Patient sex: M
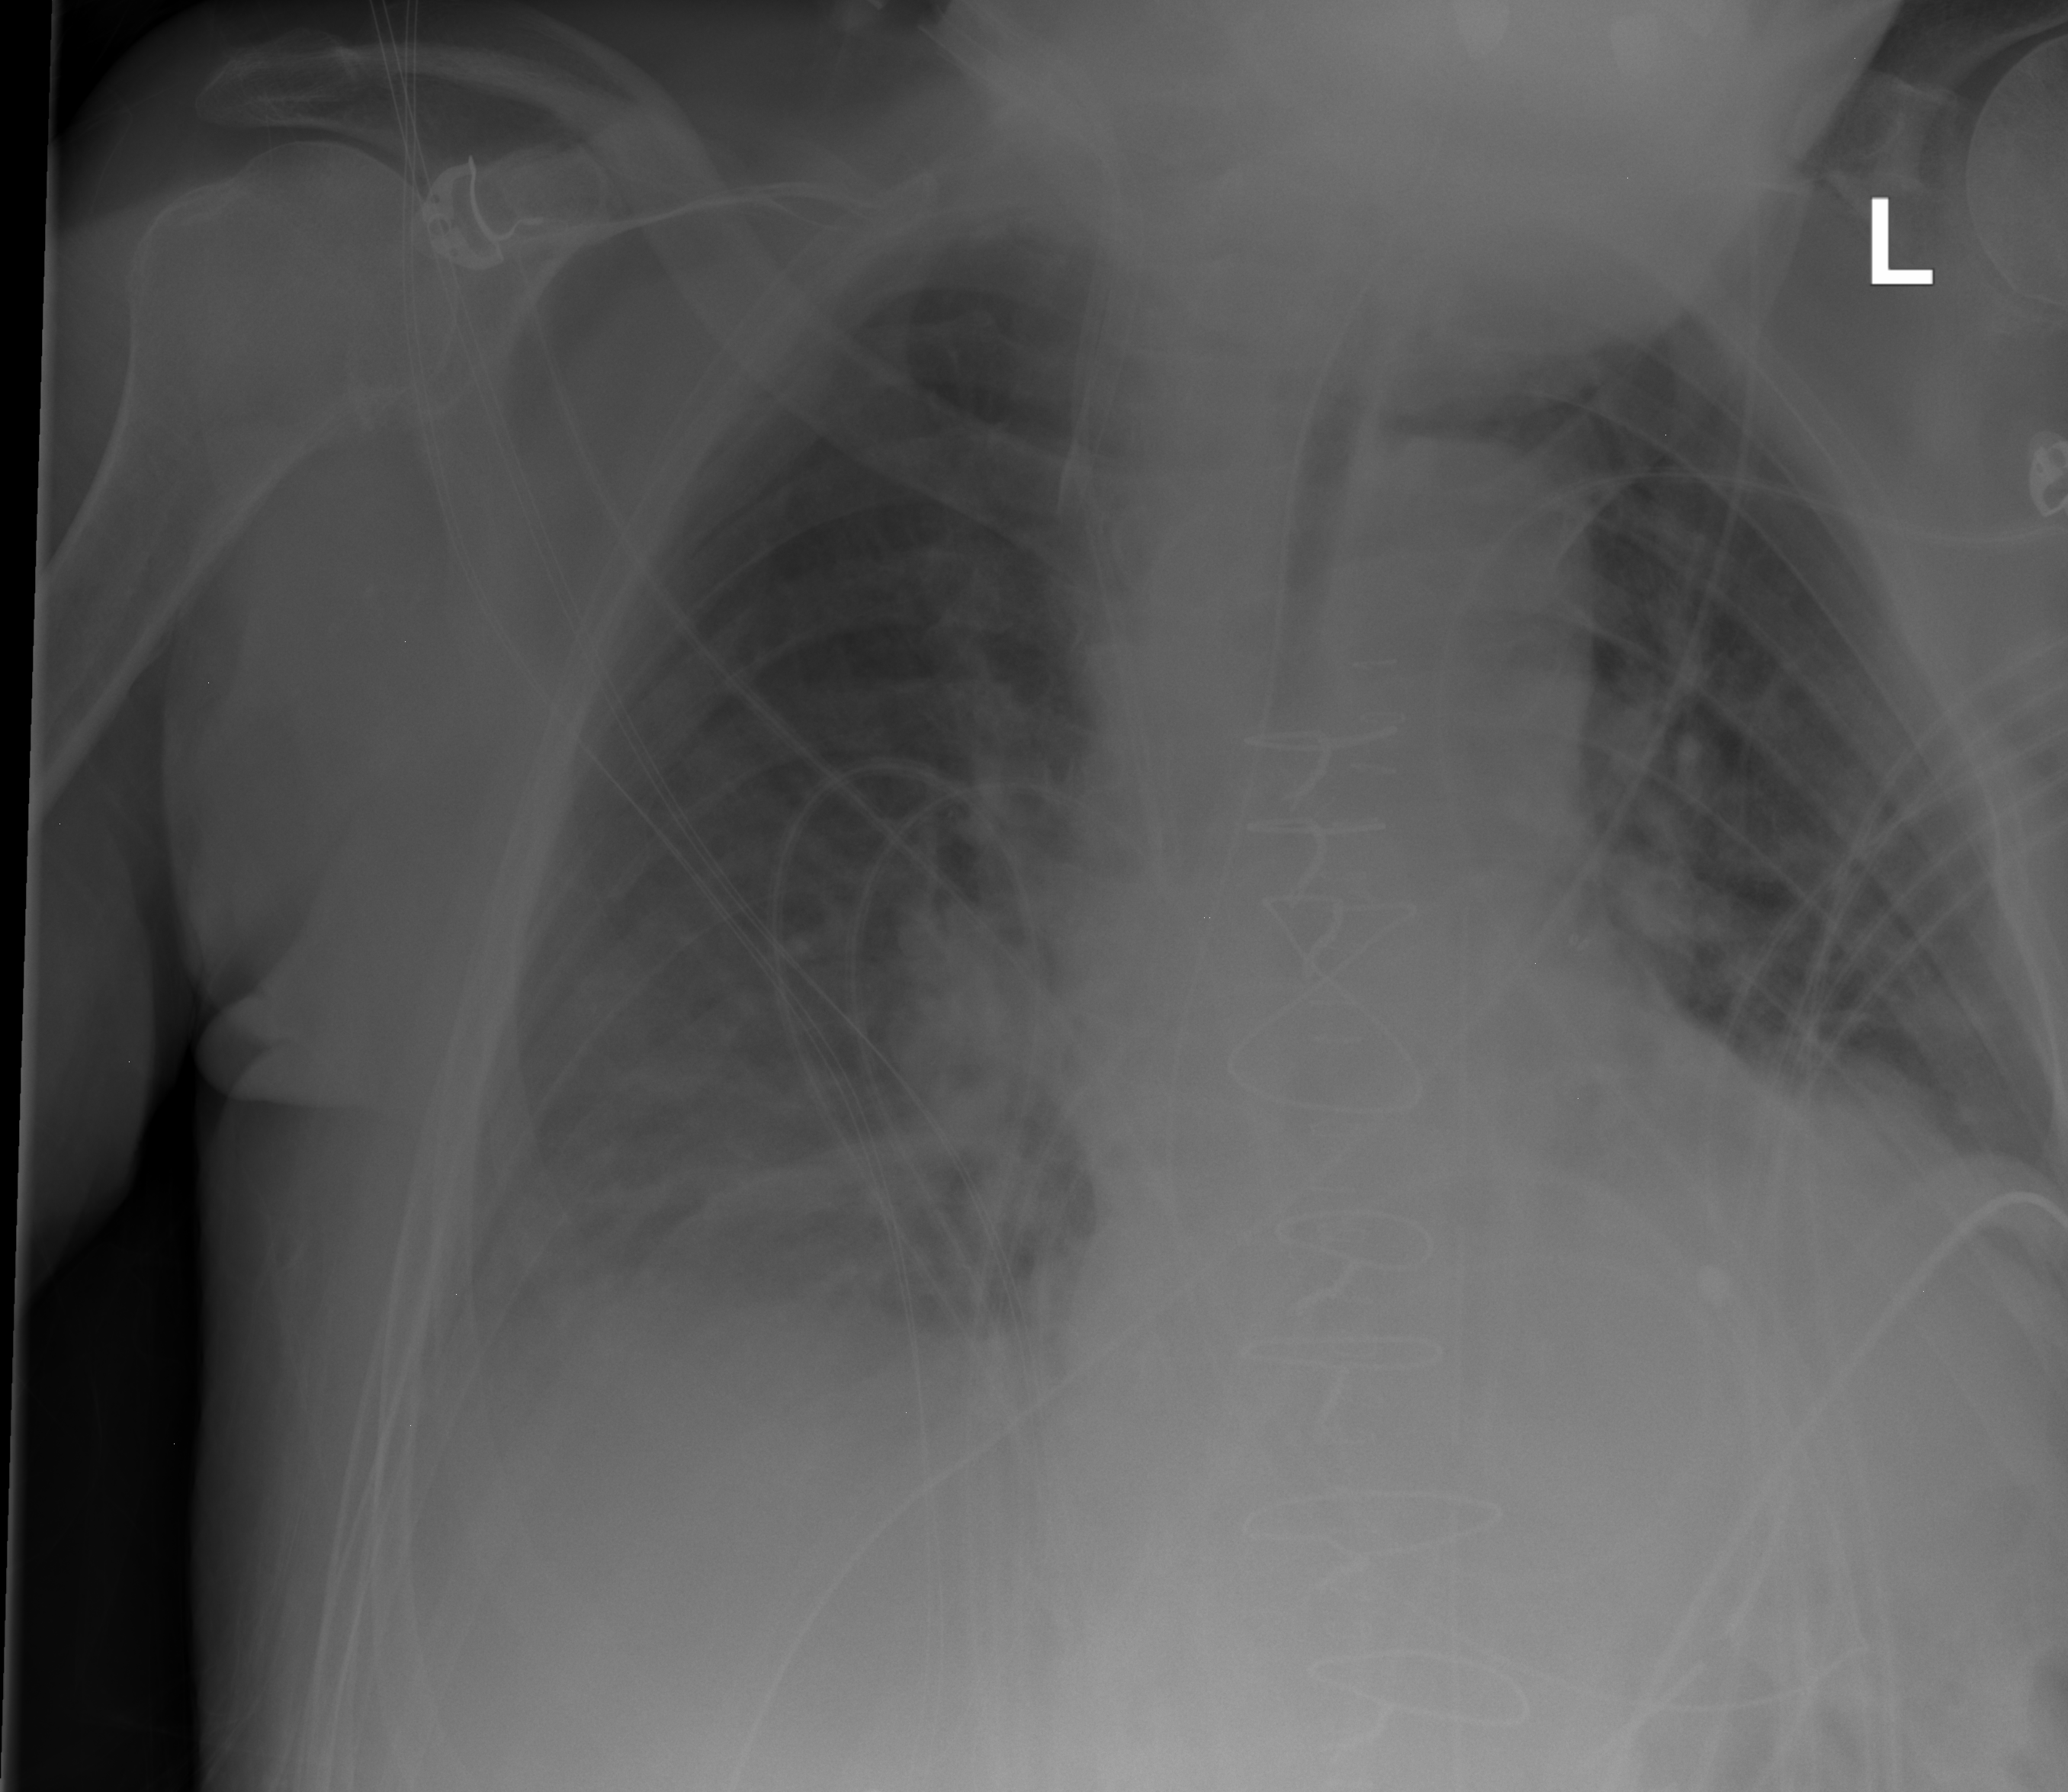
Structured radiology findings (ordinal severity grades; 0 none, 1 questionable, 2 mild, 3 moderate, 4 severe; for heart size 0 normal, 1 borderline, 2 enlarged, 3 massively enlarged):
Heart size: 1
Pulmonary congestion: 0
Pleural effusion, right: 2
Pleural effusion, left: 2
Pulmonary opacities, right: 2
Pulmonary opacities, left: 0
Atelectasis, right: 2
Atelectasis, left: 2